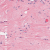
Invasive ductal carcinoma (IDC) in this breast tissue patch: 1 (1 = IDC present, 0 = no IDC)